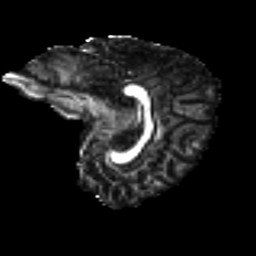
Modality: FA
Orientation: sagittal
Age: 22
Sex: female
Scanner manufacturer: ge
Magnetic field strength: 3 T
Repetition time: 7.8 s
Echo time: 0.0606 s